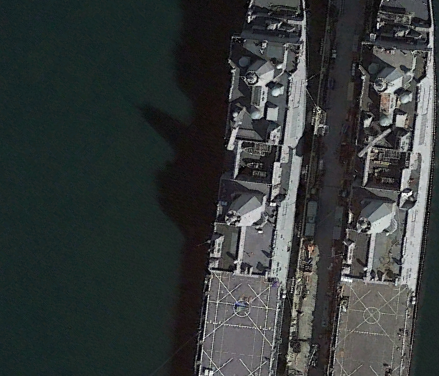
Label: combat